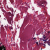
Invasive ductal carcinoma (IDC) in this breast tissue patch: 0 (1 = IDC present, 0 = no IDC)